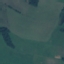
Label: Pasture